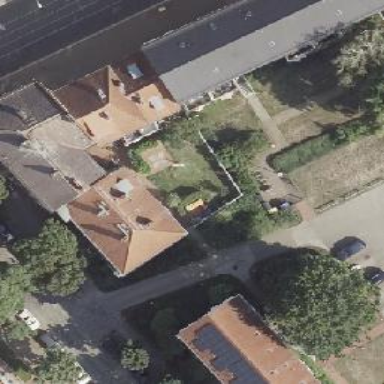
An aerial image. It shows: Apartment building with side hipped roof oriented along the structure.